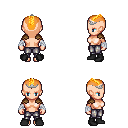
a pixel art fantasy rpg character, female body template, human, light skin, leather shoulder armor, metal pants, light blonde short mohawk hairstyle, silver tiara, white cloth bandages, black shoes, four views (front, back, left, right), 2x2 character sprite sheet, small pixel art, hard edges, no anti-aliasing